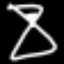
Label: hourglass